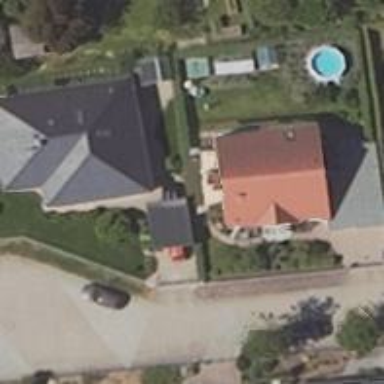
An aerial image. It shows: Simple and straightforward house.